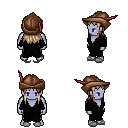
a pixel art fantasy rpg character, male body template, dark elf, purple skin, gray robe, gold greaves, white blonde unkempt hairstyle, leather cap, white slippers, four views (front, back, left, right), 2x2 character sprite sheet, small pixel art, hard edges, no anti-aliasing